Question: After building my Electron application, it displays a product name of 'undefined'. How can I set any other name instead?
This is how it currently looks:

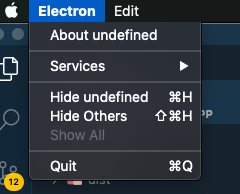
Answer: Please try this it will work. Refer this link
<URL>
'''
const menu = Menu.buildFromTemplate([
{
label: 'elctron',
role: 'appMenu'
},
{
label: 'Edit',
role: 'editMenu'
}
])
'''